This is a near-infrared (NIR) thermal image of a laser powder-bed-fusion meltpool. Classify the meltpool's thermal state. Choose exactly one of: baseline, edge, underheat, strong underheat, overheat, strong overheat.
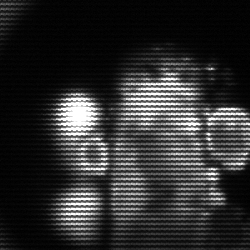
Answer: strong underheat